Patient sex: F
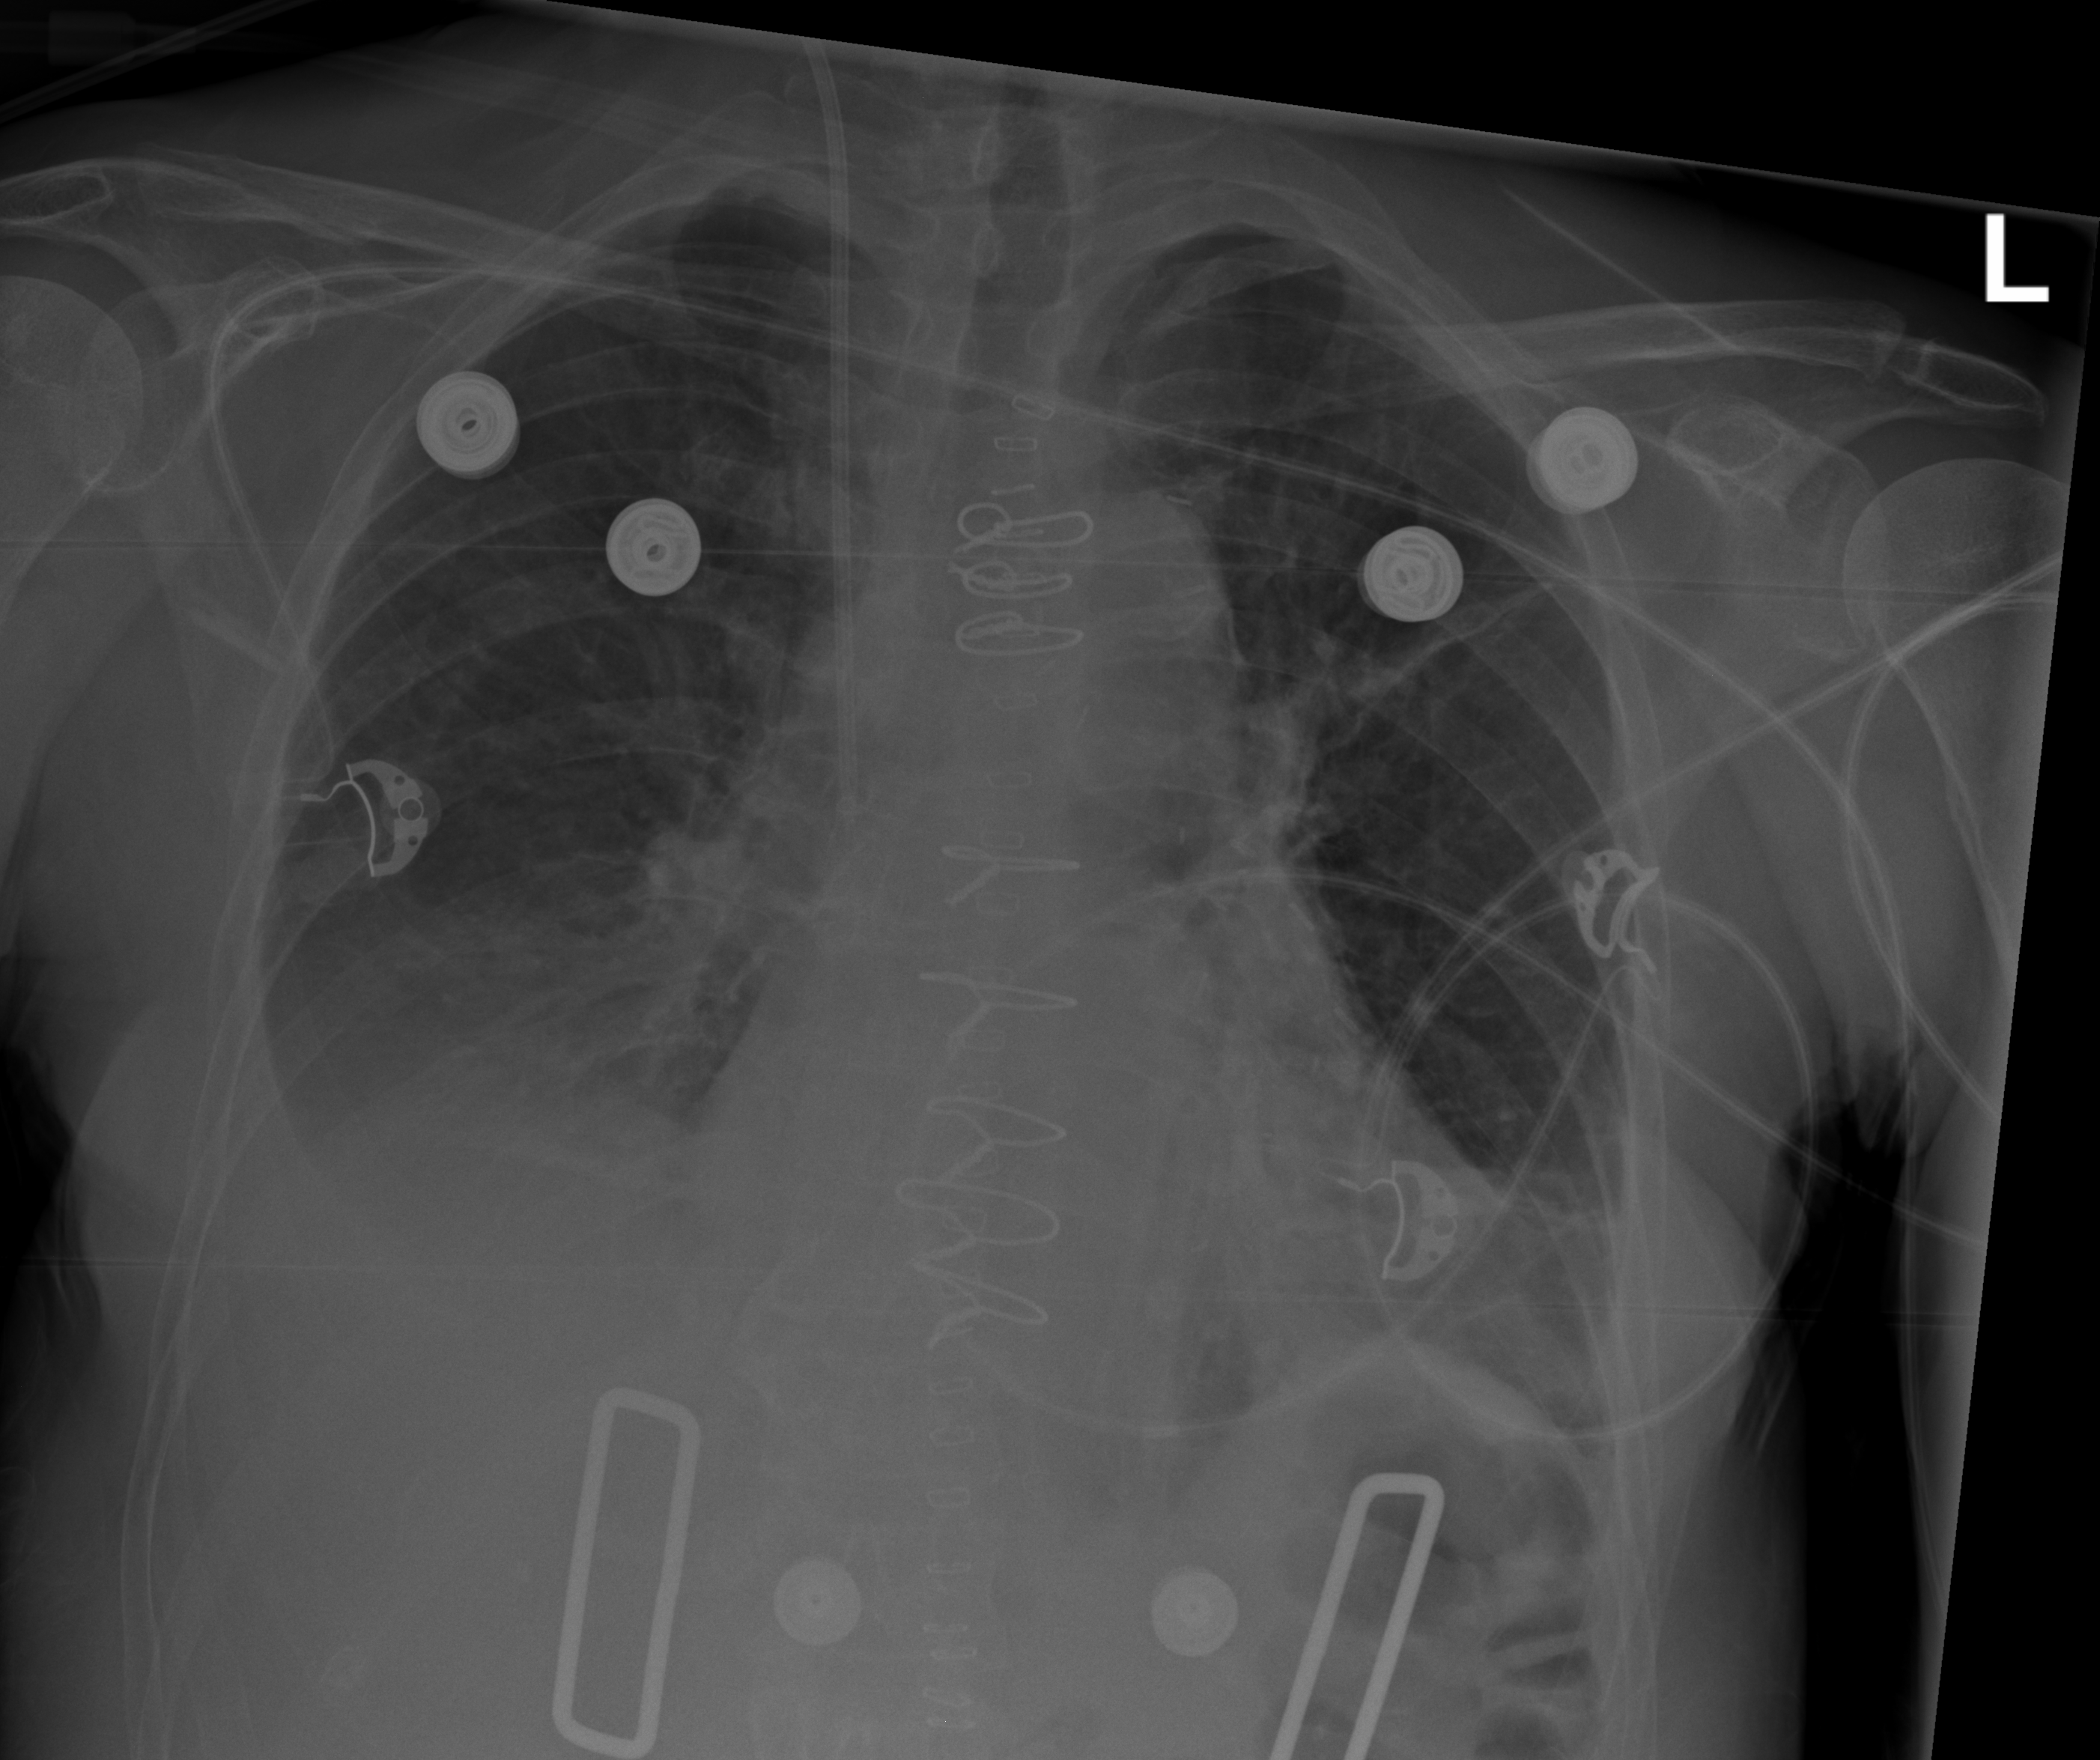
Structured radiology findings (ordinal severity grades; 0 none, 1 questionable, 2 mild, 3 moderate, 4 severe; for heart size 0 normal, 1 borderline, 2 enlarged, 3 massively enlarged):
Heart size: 2
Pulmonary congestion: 2
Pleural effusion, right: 2
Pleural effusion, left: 2
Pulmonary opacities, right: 2
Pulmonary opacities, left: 2
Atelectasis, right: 2
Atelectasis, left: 2